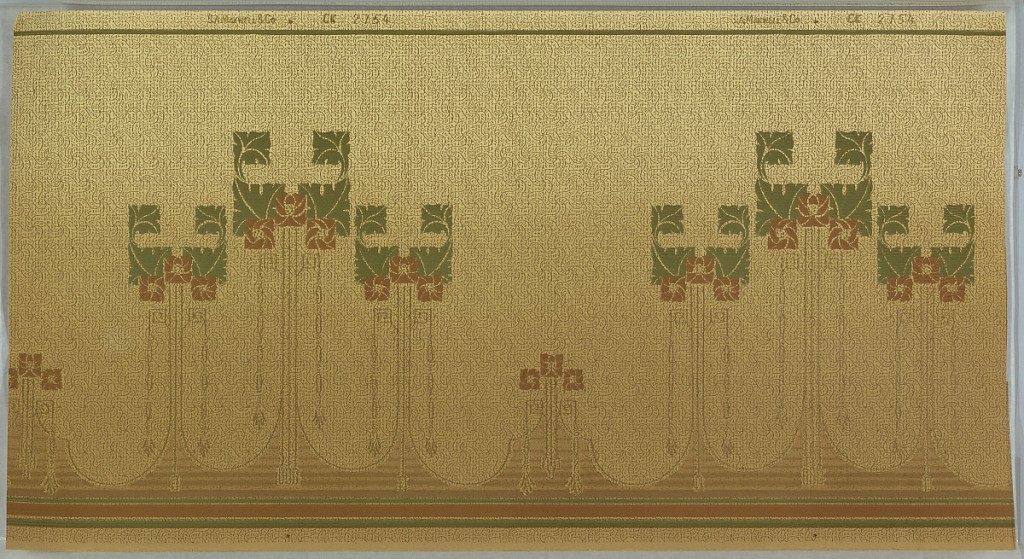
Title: Frieze
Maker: Maxwell & Co., S.A., Chicago, Illinois, USA
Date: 1905–1915
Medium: Machine-printed paper
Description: Mission Style/Art Nouveau. Groups of three flower bouquets, each with three very stylized square flowers, whose stems contain bead and reel and key patterns. These groups are offset by a smaller individual bouquet of flowers. Background has interlocking triangular swirl pattern filled with dots and lines. Ground shades from brown to light beige (bottom to top). Printed in red, green, brown, tan, and metallic gold.
Printed in top selvedge: "S. A. Maxwell Co." "CK 2754"